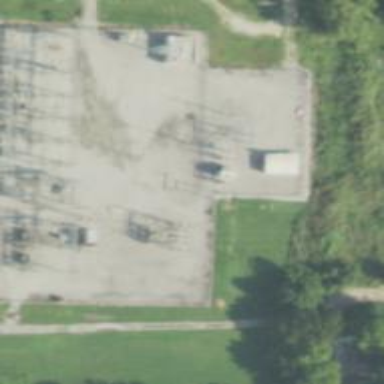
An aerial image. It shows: Switch for power supply.